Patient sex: M
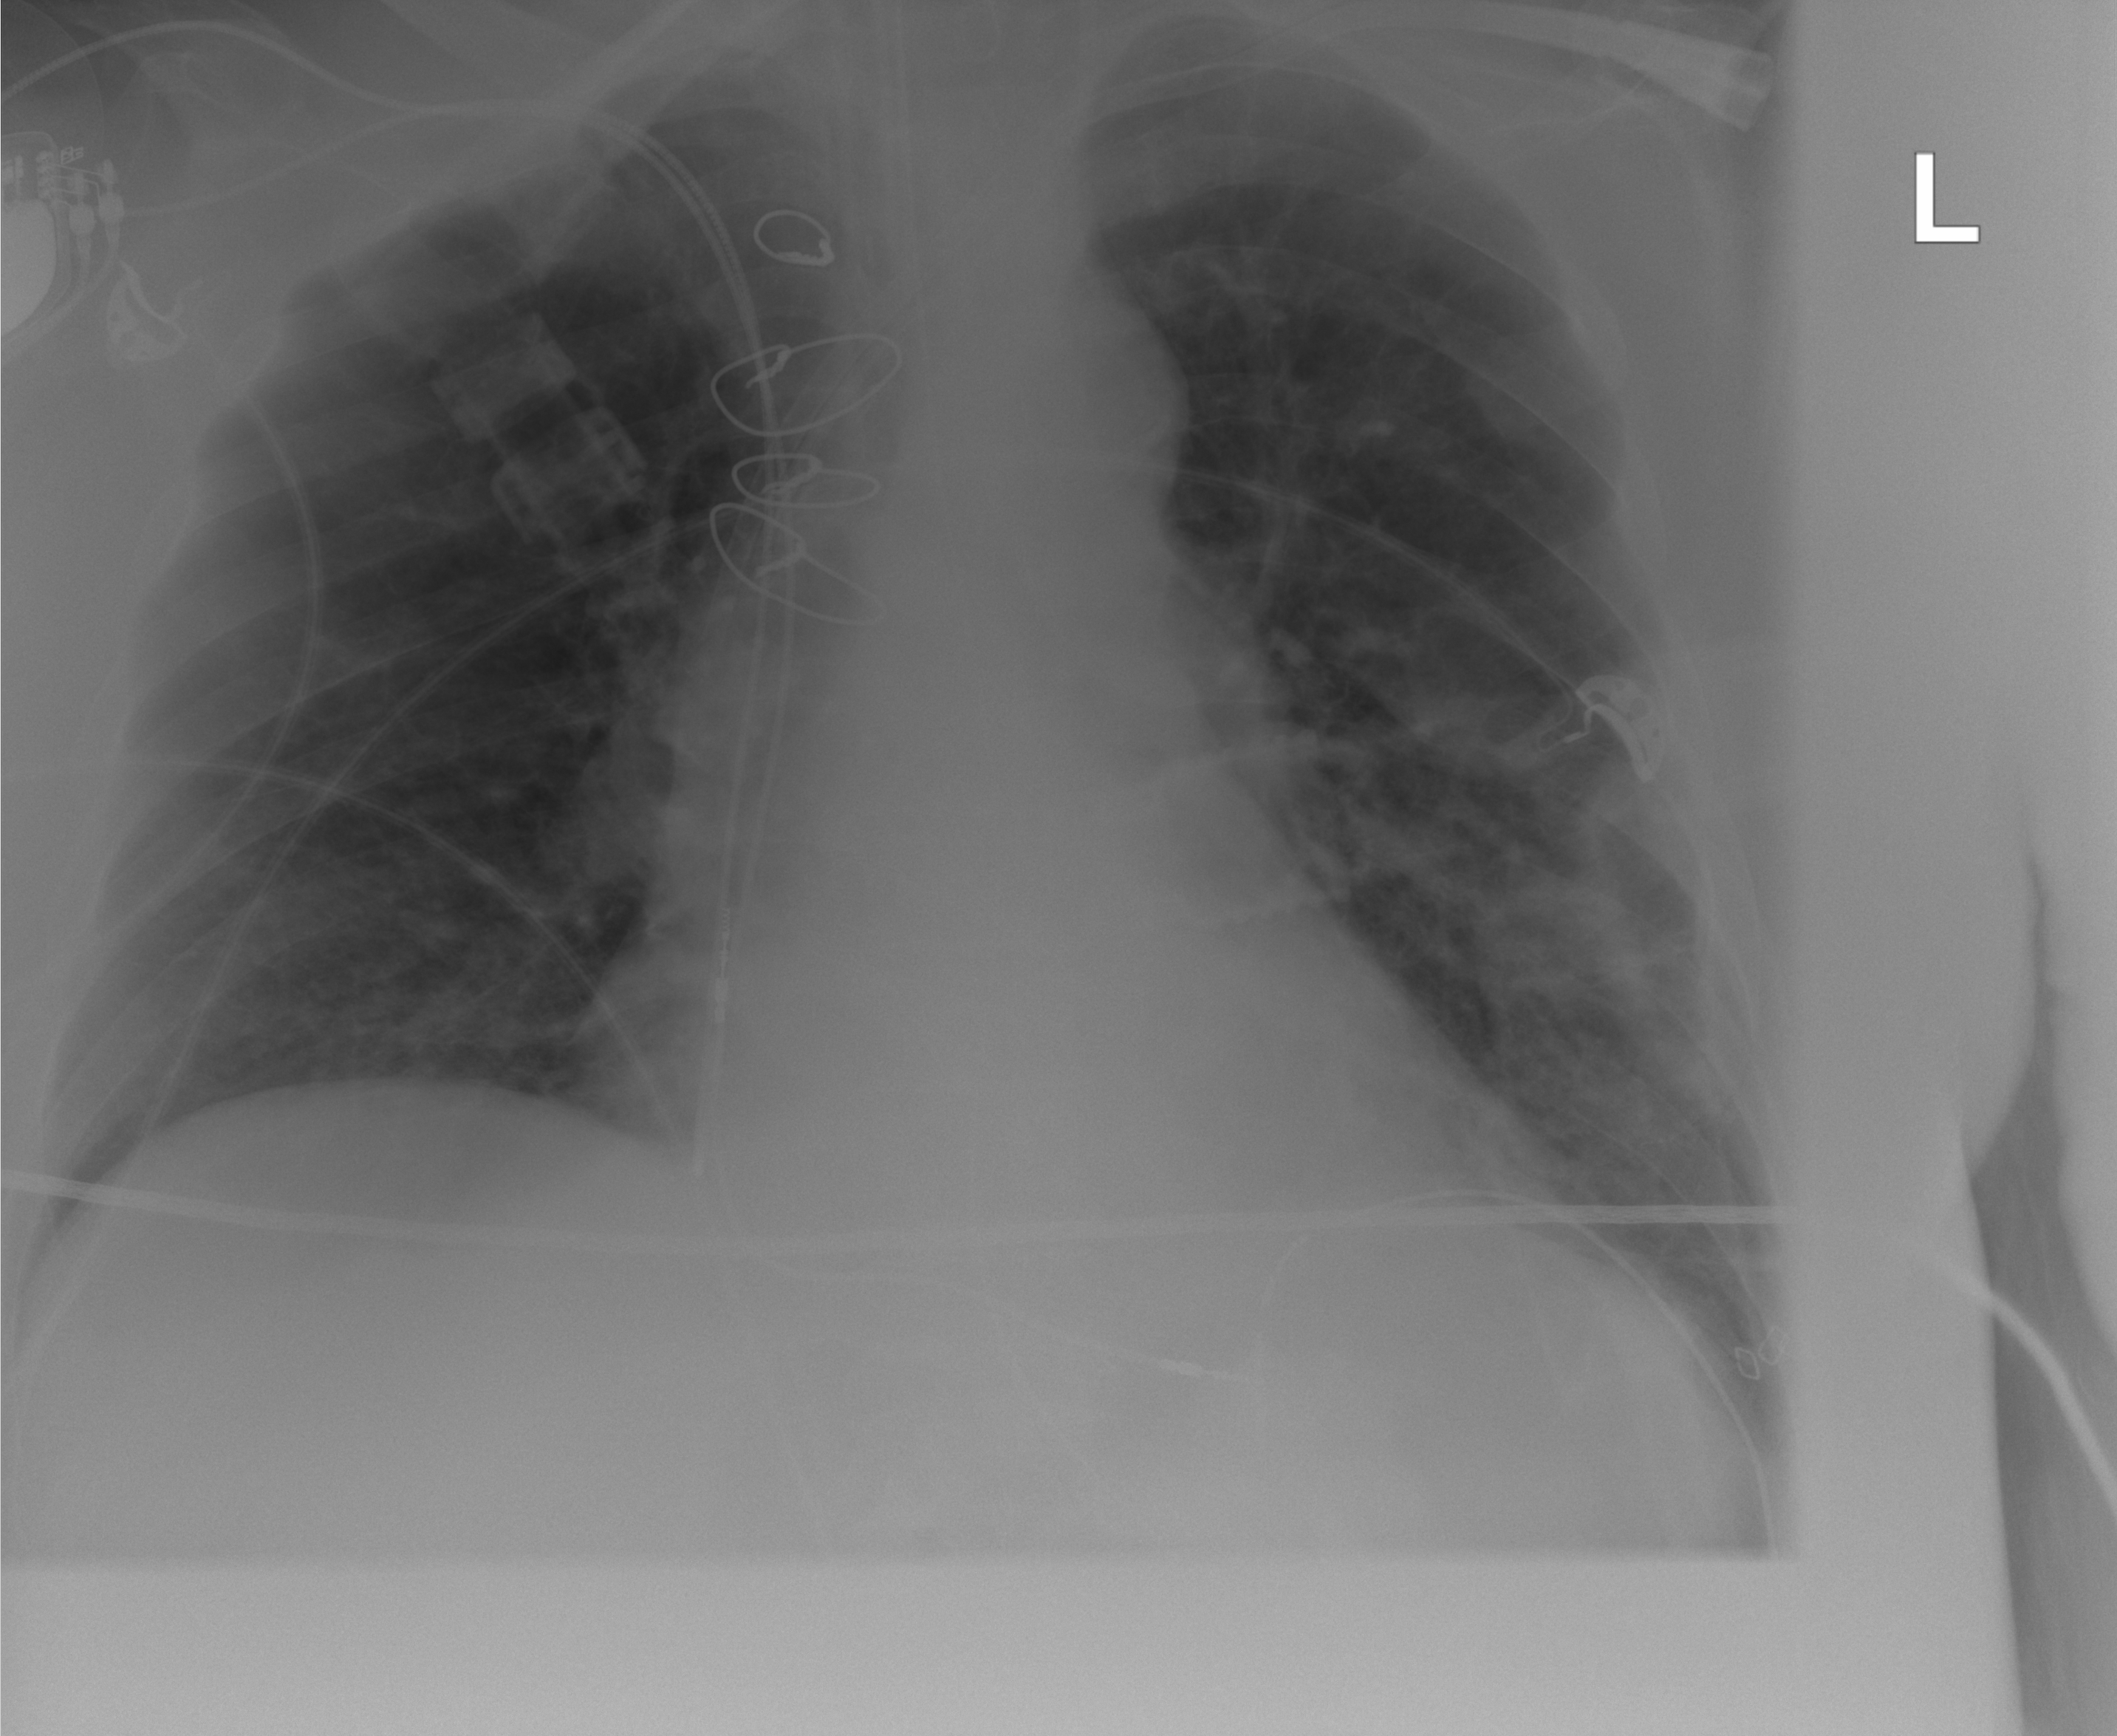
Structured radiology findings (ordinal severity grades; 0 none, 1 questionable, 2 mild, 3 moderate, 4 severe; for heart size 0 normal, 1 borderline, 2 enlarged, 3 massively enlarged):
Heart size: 0
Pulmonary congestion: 0
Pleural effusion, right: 0
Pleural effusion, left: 0
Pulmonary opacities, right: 0
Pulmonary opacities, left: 1
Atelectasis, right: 0
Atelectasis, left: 2